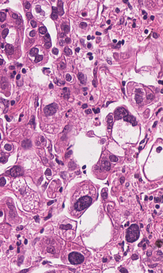
Tumor epithelial tissue: yes
Tumor-associated stroma tissue: yes
Normal tissue: no